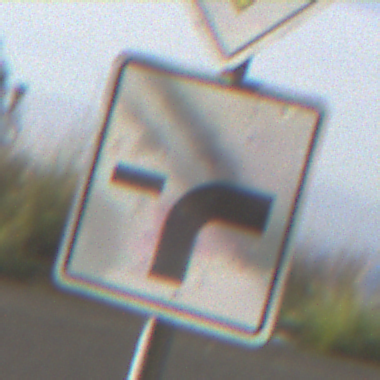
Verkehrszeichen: VerlaufVorfahrtsstrasse9
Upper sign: Vorfahrtsstrasse
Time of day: MorningAfternoon
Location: Outdoor (RoadRail)
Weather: PartlyCloudy
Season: NotSpecified
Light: Natural